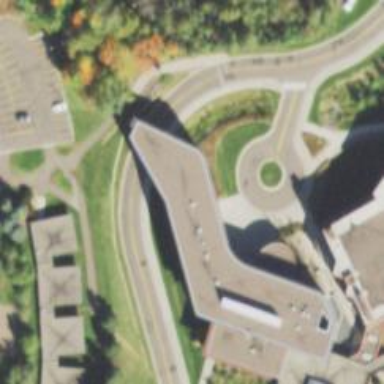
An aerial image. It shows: University building.